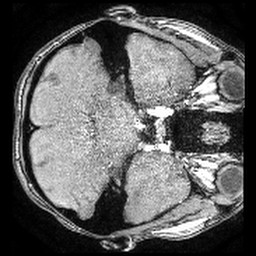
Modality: angio
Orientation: axial
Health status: ill
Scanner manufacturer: philips
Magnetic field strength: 3 T
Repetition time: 0.018 s
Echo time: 0.003454 s